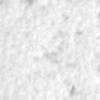
Label: no_change